Interaction volume radius: 10 \u00c5
Interaction volume height: 15 \u00c5
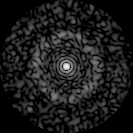
Disorder parameter: 0.8331